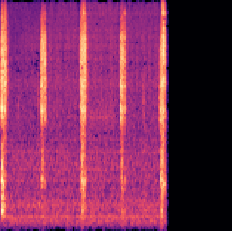
Sound class: Clock tick